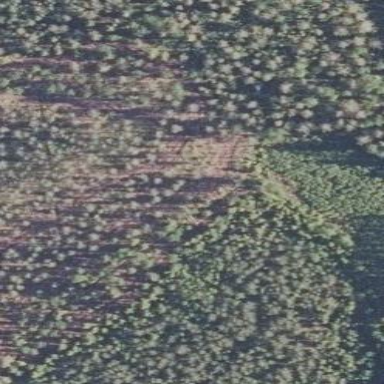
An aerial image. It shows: Clearcut area with scrub vegetation.